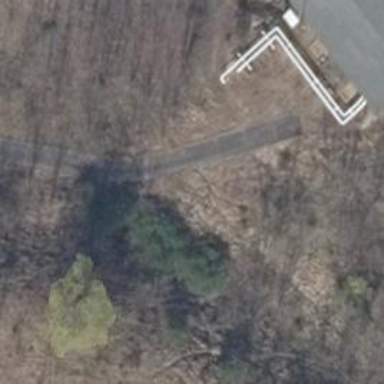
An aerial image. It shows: Path.